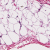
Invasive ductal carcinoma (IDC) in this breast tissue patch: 0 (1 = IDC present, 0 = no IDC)